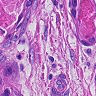
Metastatic tissue present: yes